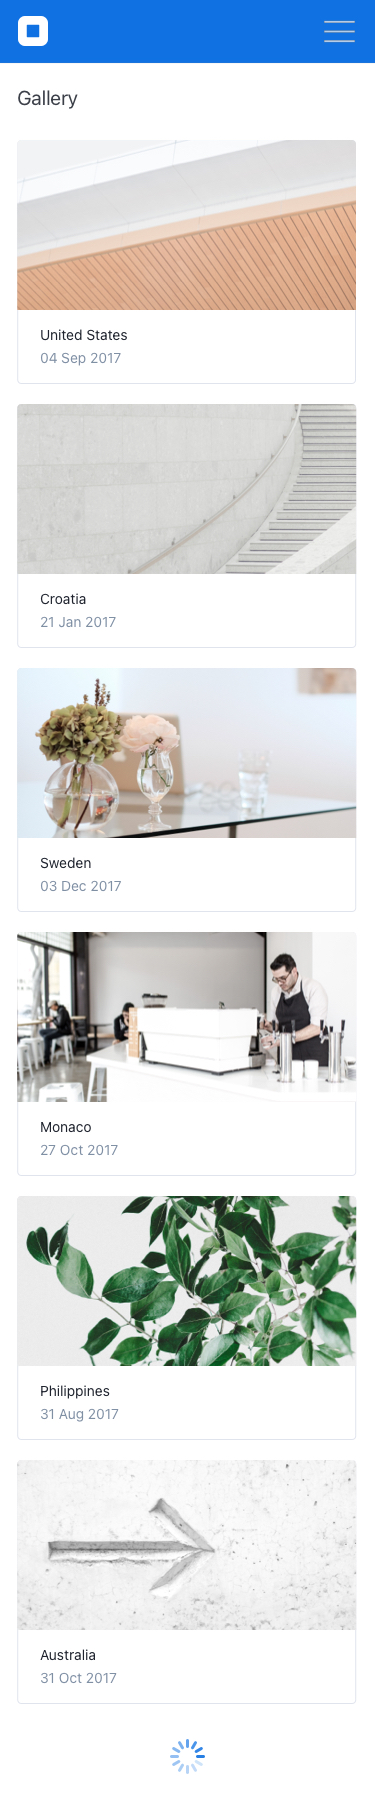
Text in this UI design:
Australia
31 Oct 2017
Philippines
31 Aug 2017
Monaco
27 Oct 2017
Sweden
03 Dec 2017
Croatia
21 Jan 2017
United States
04 Sep 2017
Gallery